Question: The function 'hideWord()' in function does not work when I run 'checkWord()' function. 'promt()' expects the function to finish.
What can I do.
I would like the function 'promt()' to work after the function 'hideWord()' before the function 'checkWord()' works. Please compare Firefox and Chrome:
'''
function checkWord() {
hideWord();
var answer = prompt("please you write word see?");
}
function hideWord() {
document.getElementById('takistoskopContainer').innerHTML = "";
}
'''
'''
<div id="takistoskopContainer">Must this text empty before promt!</div>
<br><br><button type="button" onclick="checkWord();">click me!</button>
'''
<URL>

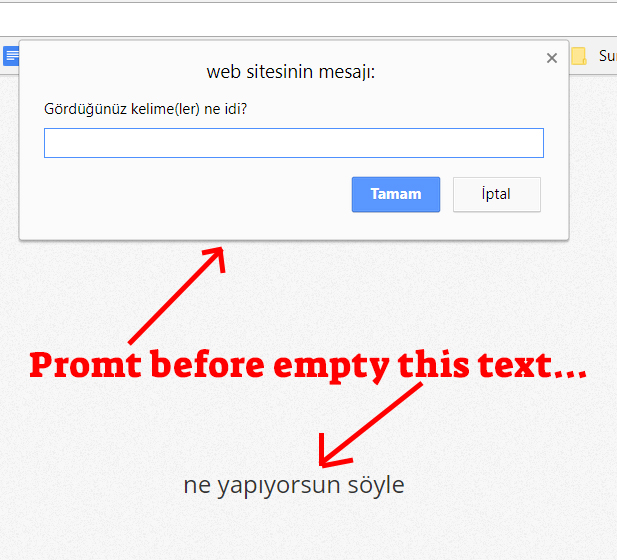
Answer: i am solve this problem setTimeout():
'''
function checkWord() {
hideWord();
setTimeout(function() {
var answer = prompt("please you write word see?");
},0)
}
'''